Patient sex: M
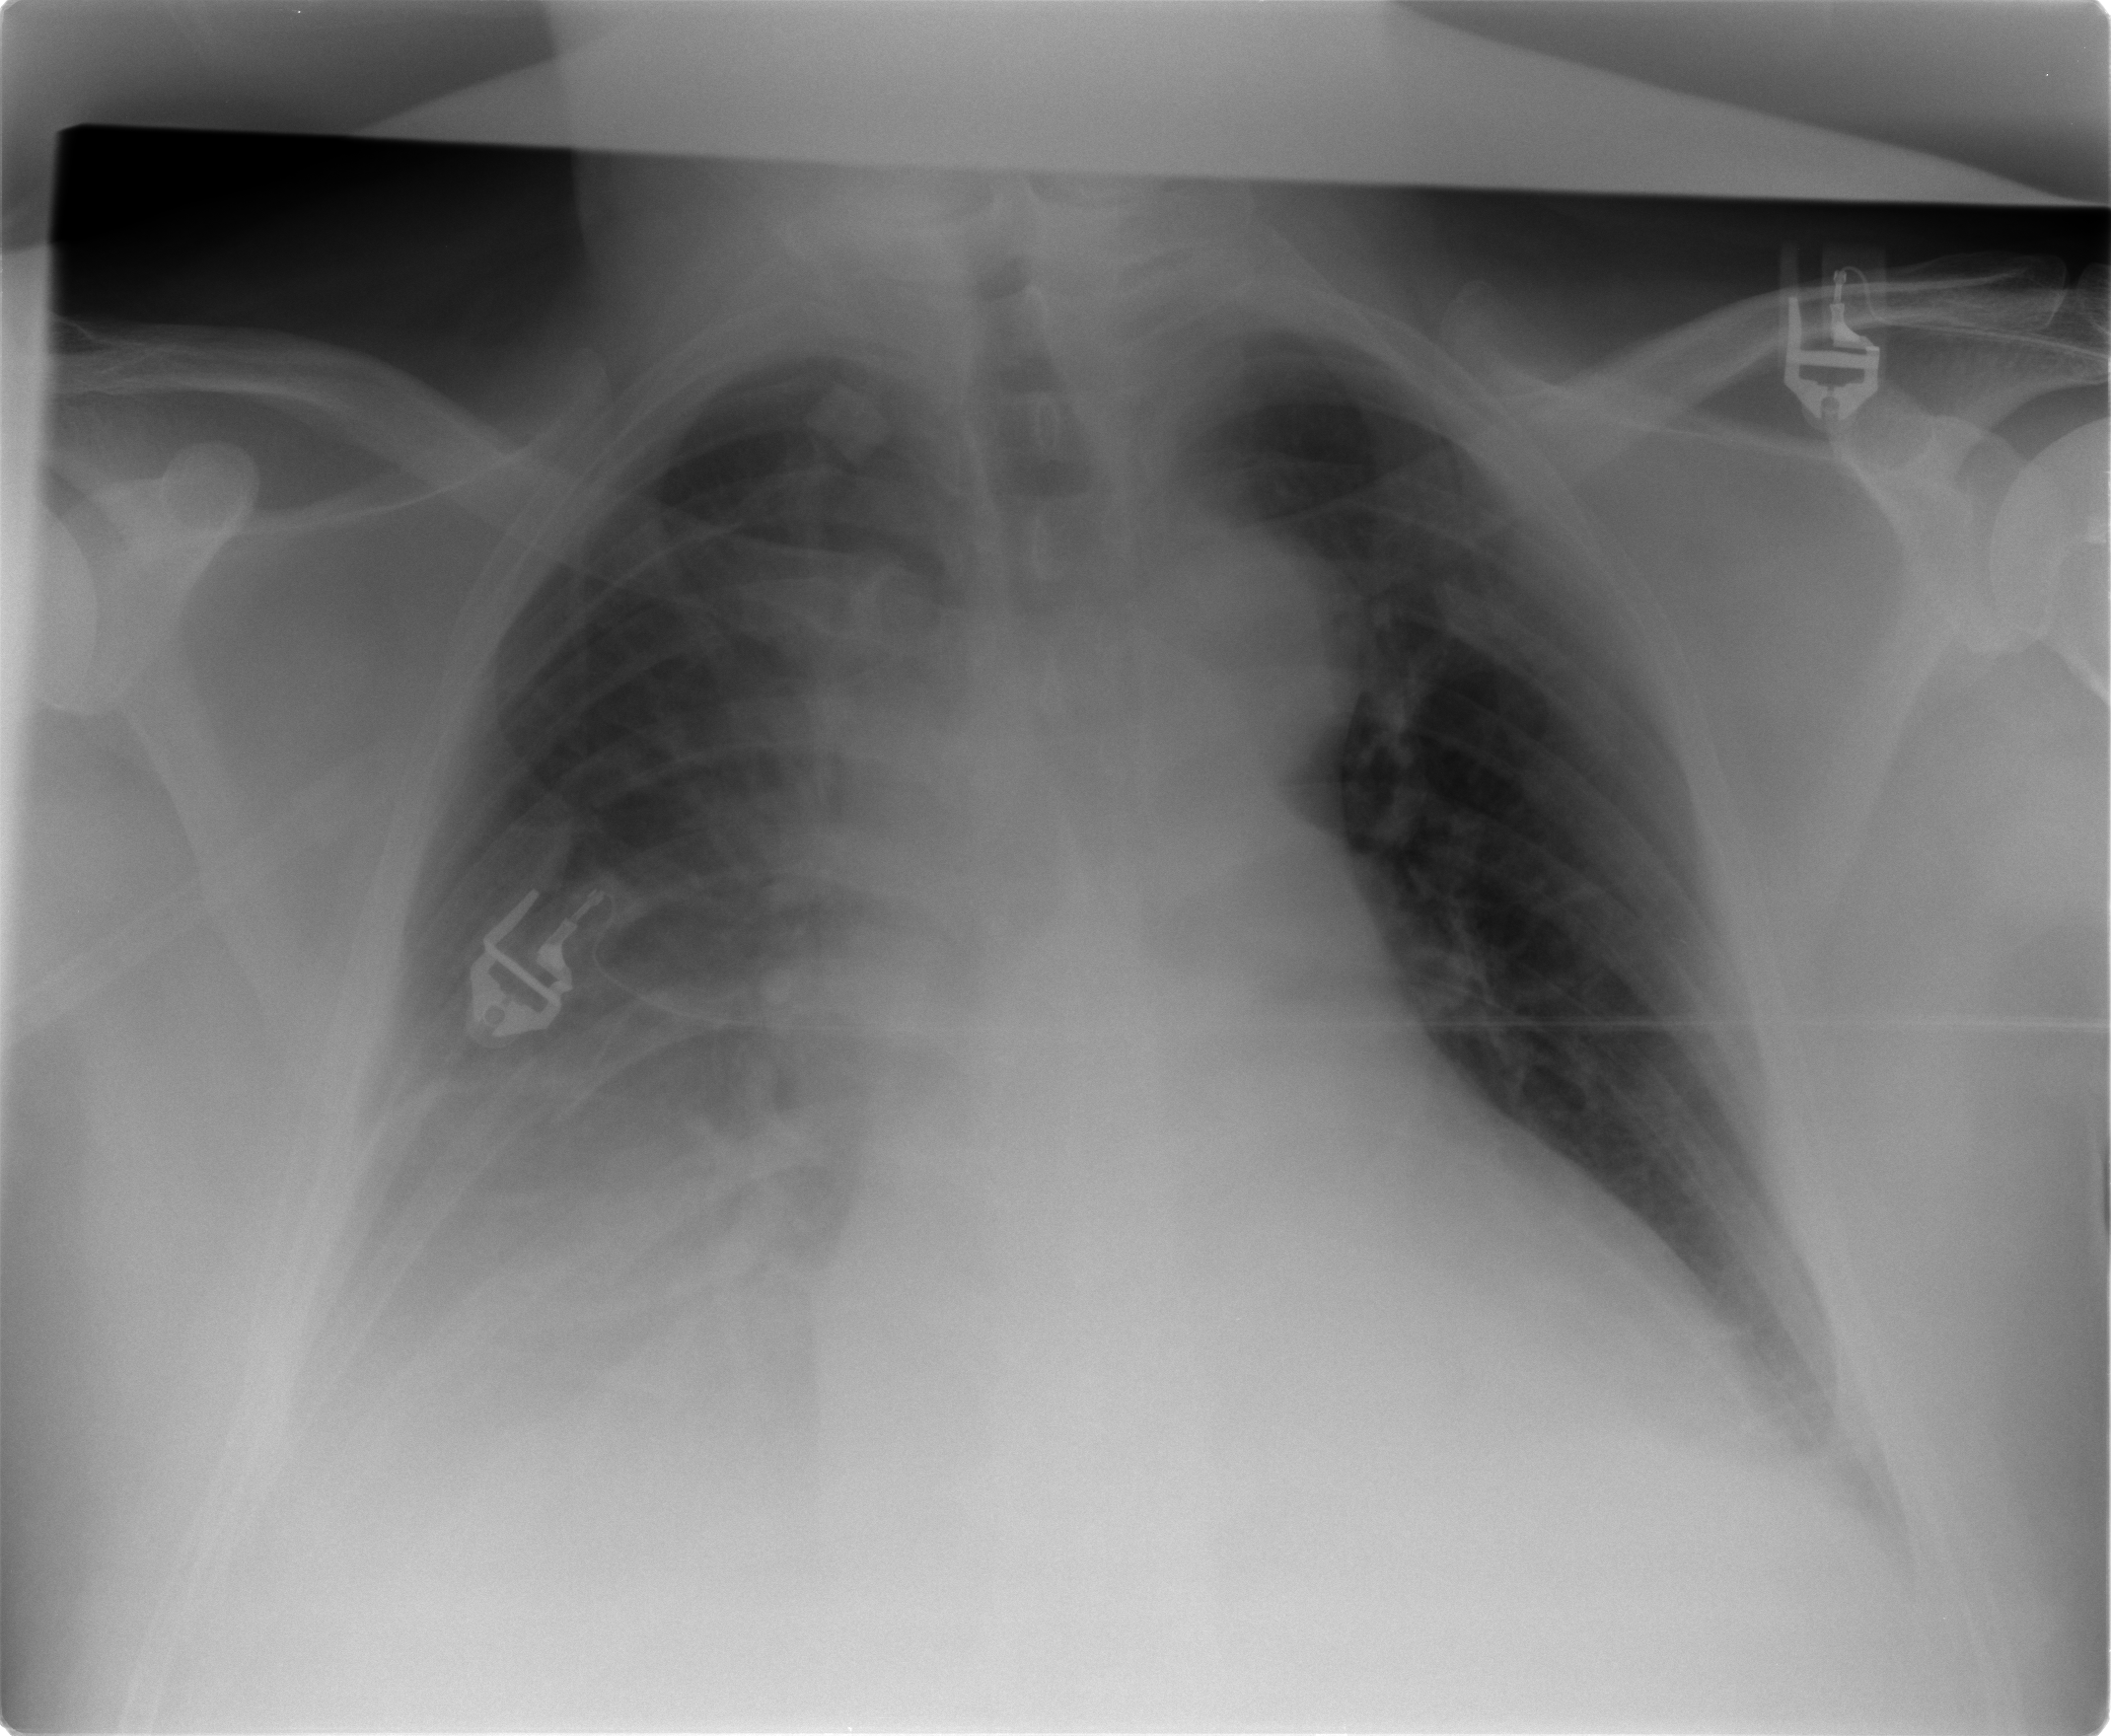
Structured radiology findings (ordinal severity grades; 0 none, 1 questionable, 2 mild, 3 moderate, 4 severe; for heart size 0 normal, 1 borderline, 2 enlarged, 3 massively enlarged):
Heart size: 2
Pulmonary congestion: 1
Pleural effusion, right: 3
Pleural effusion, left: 1
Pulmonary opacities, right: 0
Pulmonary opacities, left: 0
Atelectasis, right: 3
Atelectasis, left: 2